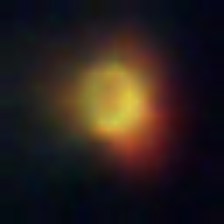
Taxon: NanoPlankton
Group: Other